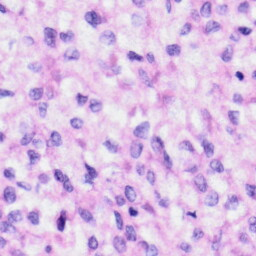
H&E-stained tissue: Liver